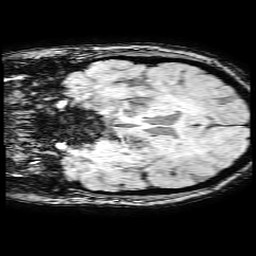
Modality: SWI
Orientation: coronal
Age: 60
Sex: female
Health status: ill
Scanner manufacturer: philips
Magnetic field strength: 3 T
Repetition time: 0.031 s